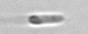
Label: flagellate_morphotype3